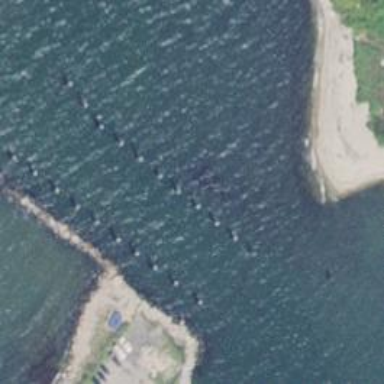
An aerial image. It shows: Breakwater made of rock.